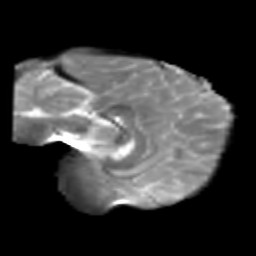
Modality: T2w
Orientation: sagittal
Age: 23
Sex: male
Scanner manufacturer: siemens
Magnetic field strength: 3 T
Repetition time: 1.8 s
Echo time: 0.07 s